Question: I'm trying to resize a custom panel control so that it fits in the parent container width-wise. When I check the controls values they are both the same, yet the child control is too wide for the parent control.
What is causing the difference? I want to be able to calculate the correct size. I tried changing padding and margin options but this didn't have any effect.

'''
[Category("Collapsible Panel")]
[DesignOnly(true)]
[DefaultValue(false)]
[Description("If True, fits the panel to match the parent width")]
public bool FitToParent
{
get { return _fitToParent; }
set {
_fitToParent = value;
if (_fitToParent)
{
if (this.Parent != null)
{
this.Location = new Point(0, this.Location.Y);
this.Size = new Size(this.Parent.Size.Width, this.Size.Height);
this.Anchor = AnchorStyles.Top | AnchorStyles.Left | AnchorStyles.Right;
}
}
else
{
this.Anchor = AnchorStyles.Top | AnchorStyles.Left;
}
}
}
'''
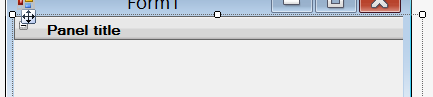
Answer: Work with the 'ClientSize' of the forms and controls.
'''
control.ClientSize.Width
'''
'form.Width' or 'control.Width' is the outer width including the borders. The 'ClientRectangle' is what is between the borders where other controls can be placed and 'ClientSize' is the size of this inner rectangle.